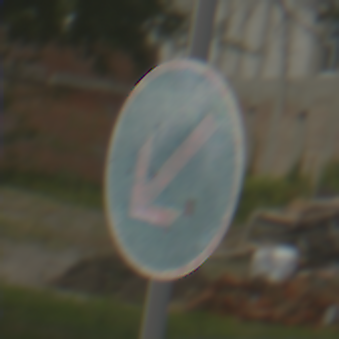
Verkehrszeichen: VorgeschriebeneVorbeifahrtLinks
Umgebung: Outdoor, Suburban
Tageszeit: MorningAfternoon
Wetter: PartlyCloudy
Licht: Natural
Jahreszeit: NotSpecified
Kontrast: LowContrast